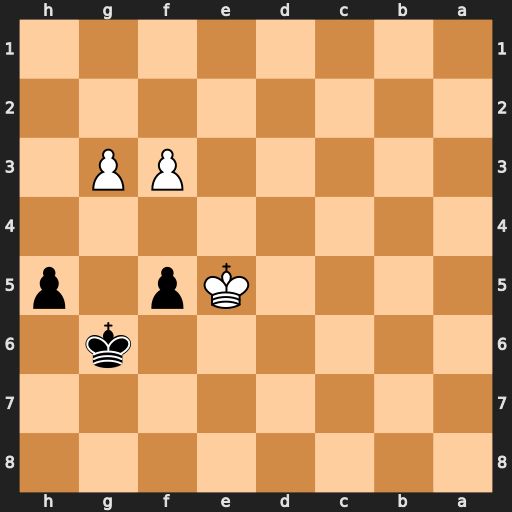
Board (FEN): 8/8/6k1/4Kp1p/8/5PP1/8/8
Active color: b
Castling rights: -
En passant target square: -
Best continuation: Kg5 f4+ Kg4 Ke6 Kxg3 Kxf5 h4 Ke5 h3 f5 h2 f6 h1=Q